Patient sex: F
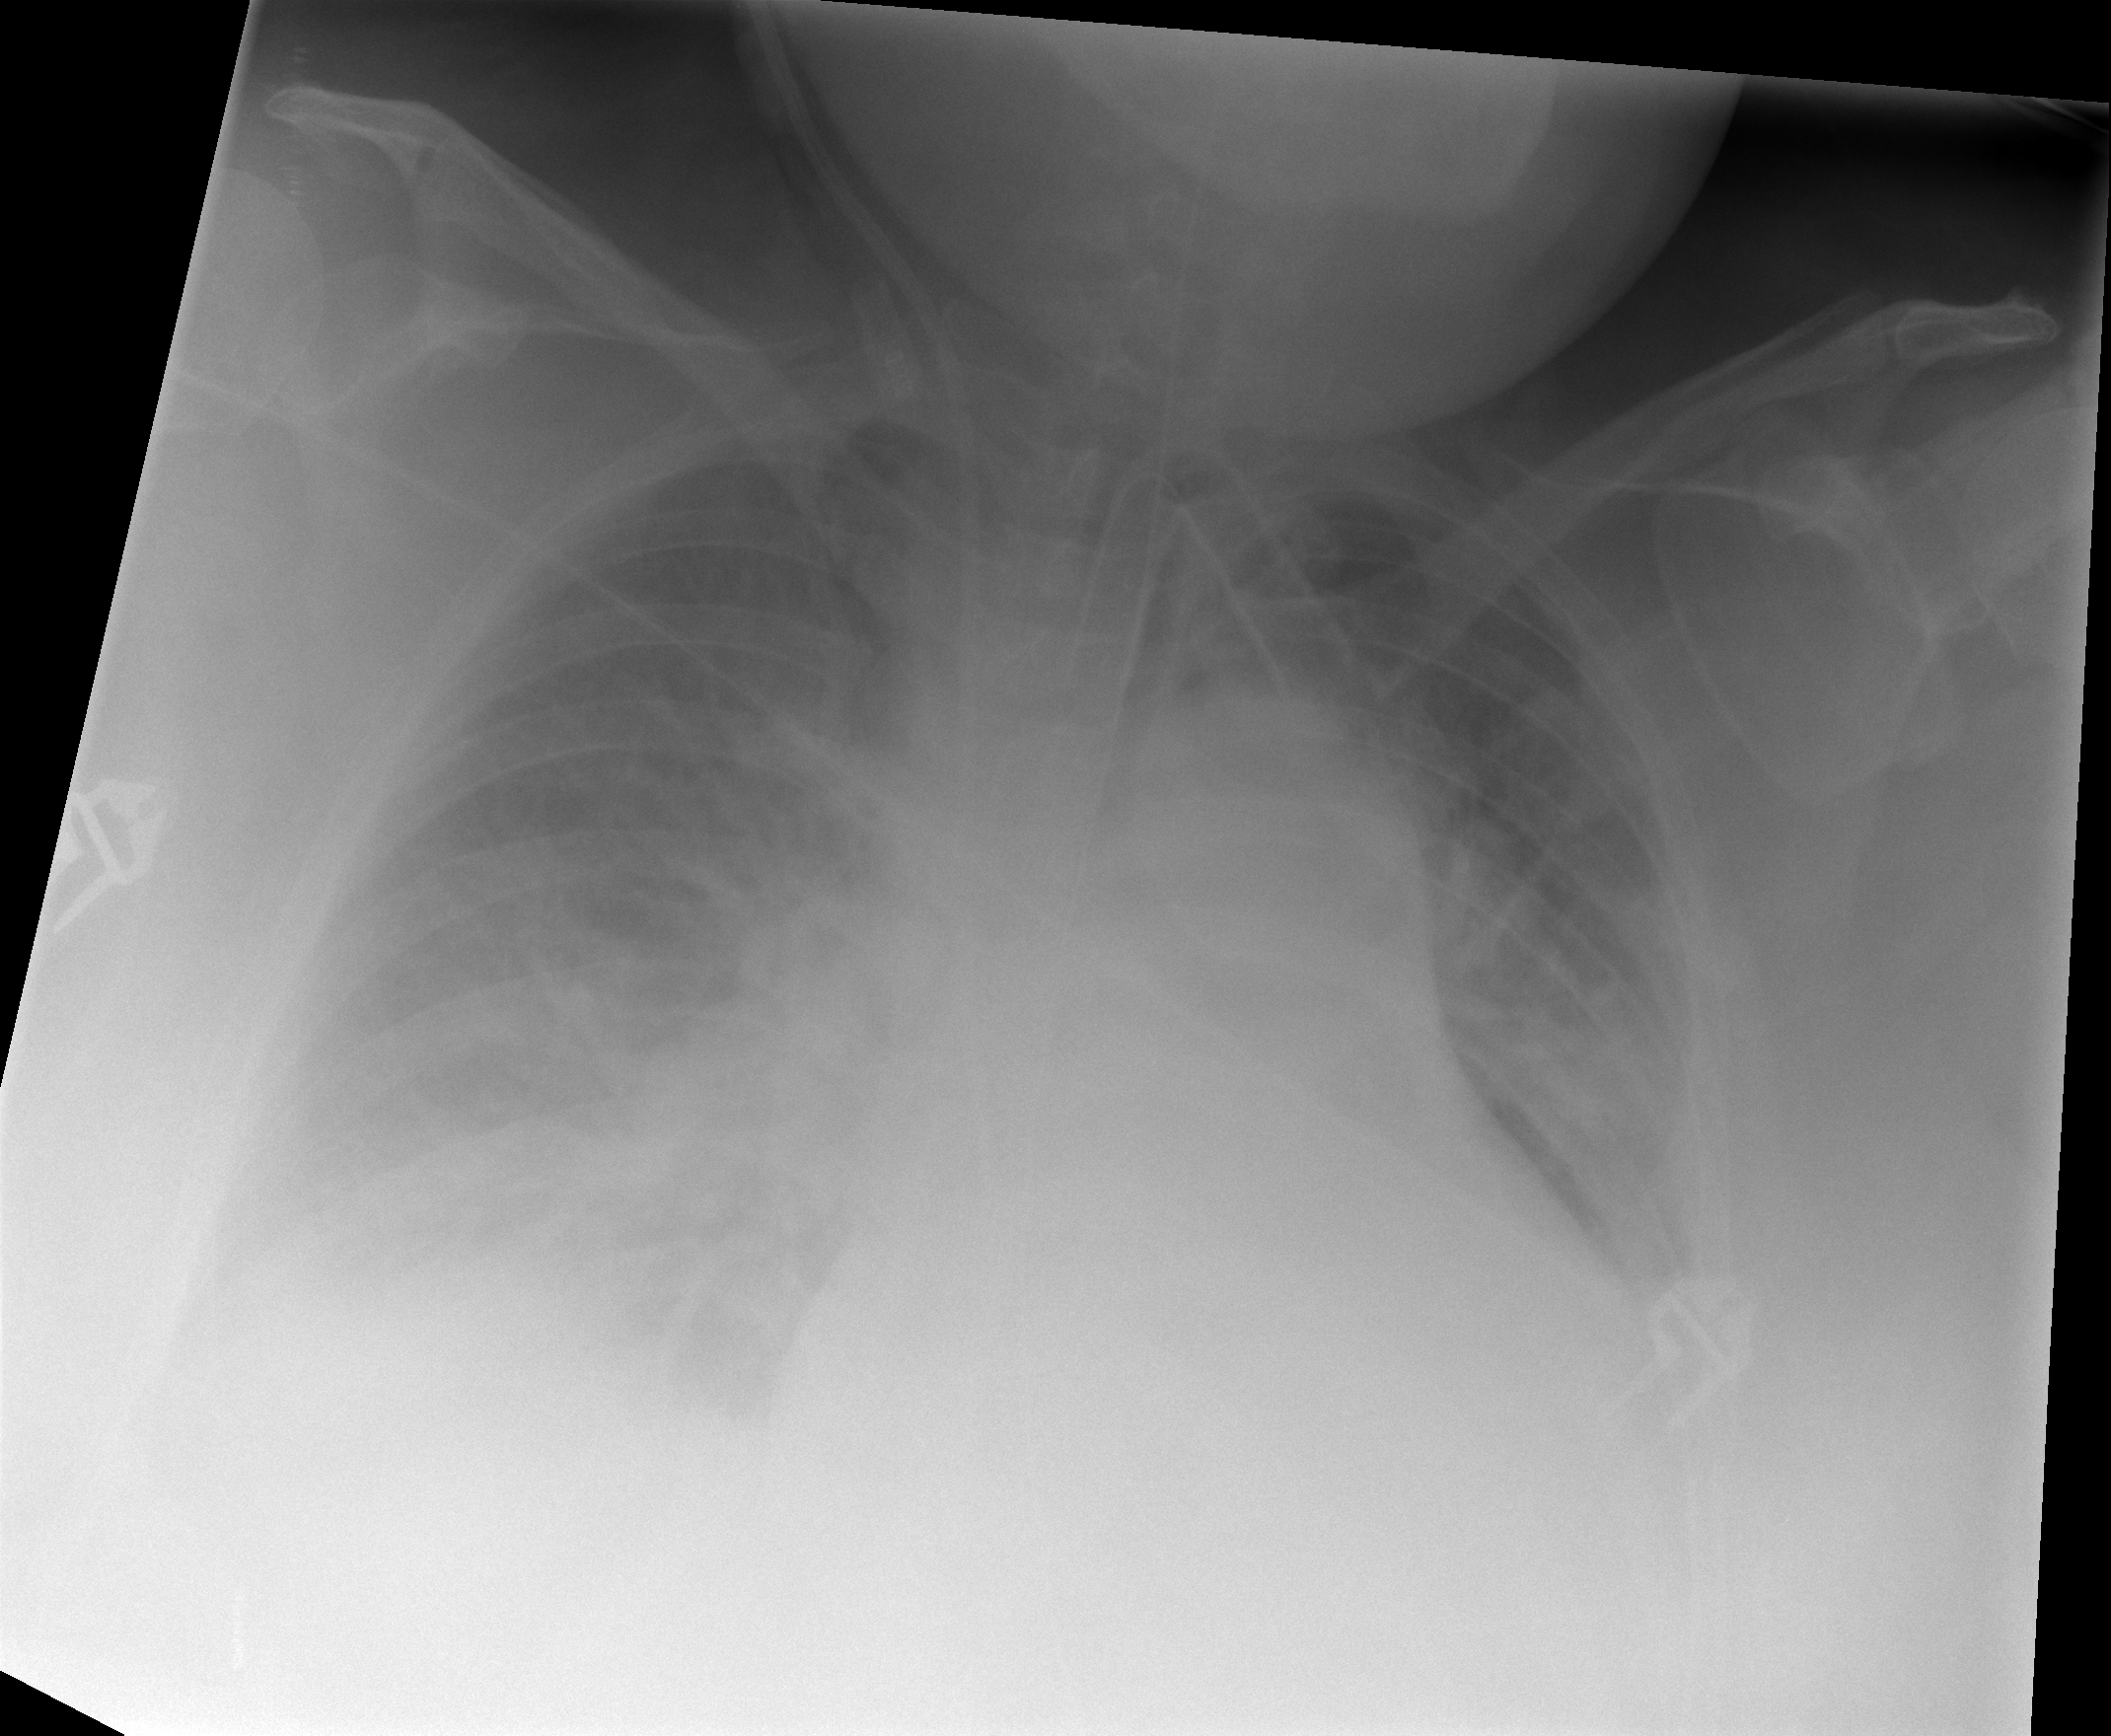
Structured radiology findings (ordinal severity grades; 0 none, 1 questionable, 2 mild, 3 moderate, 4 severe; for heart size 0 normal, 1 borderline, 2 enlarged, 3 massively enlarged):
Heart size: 2
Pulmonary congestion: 4
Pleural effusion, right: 2
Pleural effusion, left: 2
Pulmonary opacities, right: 3
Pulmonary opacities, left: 1
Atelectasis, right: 3
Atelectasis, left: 3